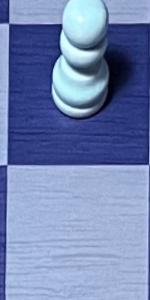
Label: Empty